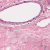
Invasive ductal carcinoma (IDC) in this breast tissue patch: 0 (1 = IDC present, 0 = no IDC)